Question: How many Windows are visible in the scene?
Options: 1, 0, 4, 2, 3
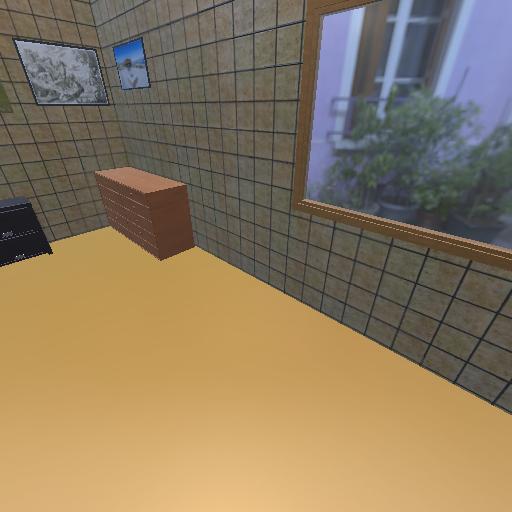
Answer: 1